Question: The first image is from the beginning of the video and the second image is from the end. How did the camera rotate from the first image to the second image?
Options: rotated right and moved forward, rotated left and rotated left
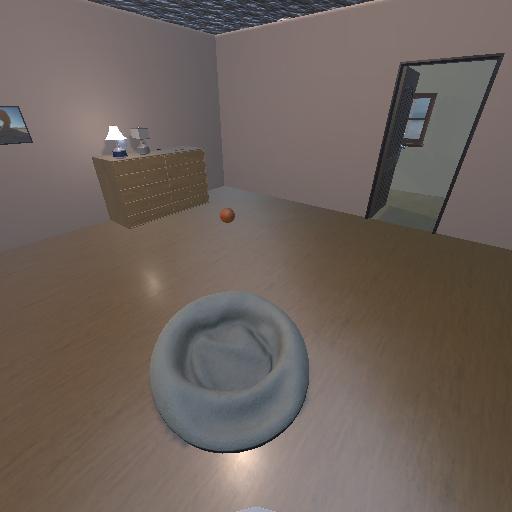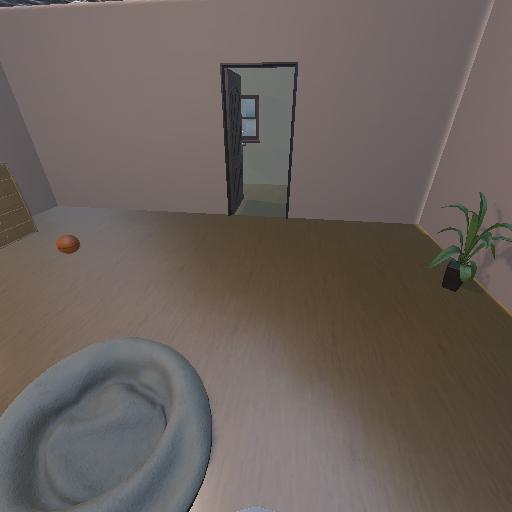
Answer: rotated right and moved forward